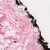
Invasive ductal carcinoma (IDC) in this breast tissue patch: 0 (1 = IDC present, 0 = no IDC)